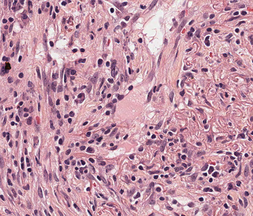
Tumor epithelial tissue: no
Tumor-associated stroma tissue: yes
Normal tissue: no